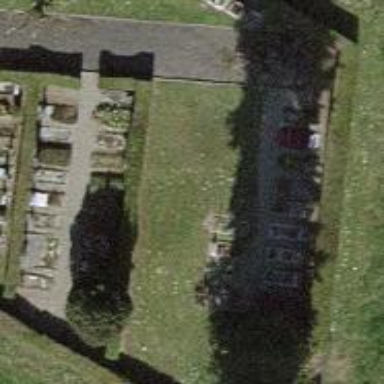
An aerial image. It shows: Cemetery.